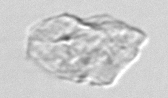
Label: detritus_transparent